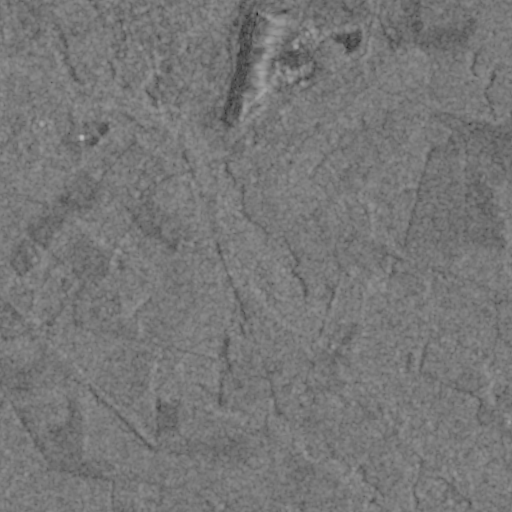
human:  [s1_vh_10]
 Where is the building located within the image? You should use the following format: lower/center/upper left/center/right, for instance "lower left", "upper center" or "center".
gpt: The building is located in the upper left of the image.
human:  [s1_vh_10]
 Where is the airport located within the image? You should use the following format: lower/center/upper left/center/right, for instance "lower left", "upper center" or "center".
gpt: There is no airport in the image.

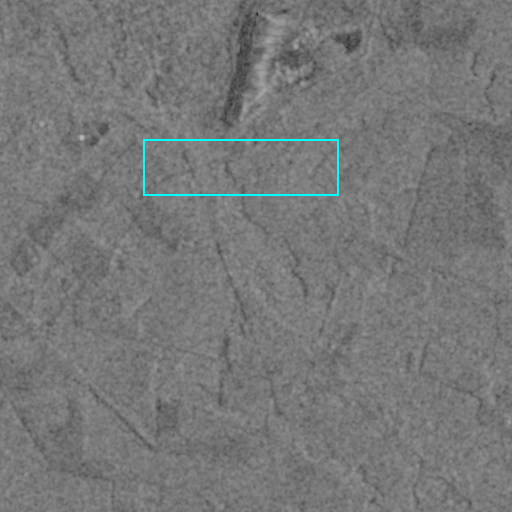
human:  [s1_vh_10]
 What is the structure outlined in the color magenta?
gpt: There is no magenta outline.
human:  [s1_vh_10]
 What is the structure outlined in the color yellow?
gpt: There is no structure outlined in yellow.